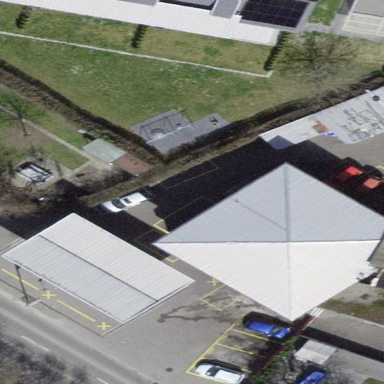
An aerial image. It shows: Building that houses car repair shop.